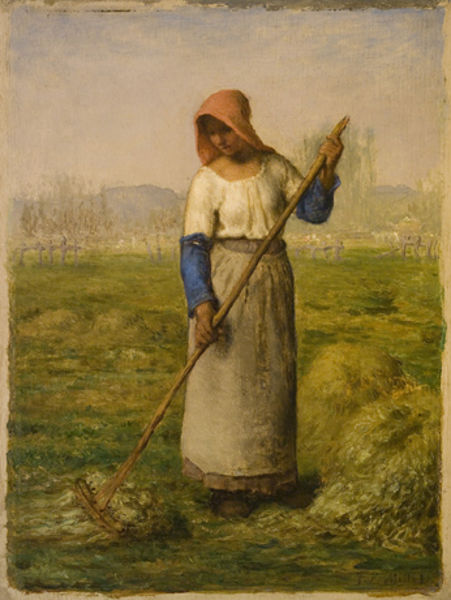
Titel: Peasant Woman Raking
Künstler: Jean François Millet
Standort: Amherst (Massachusetts, USA)
Institution: Mead Art Museum, Amherst College
Schlagwörter: blue, hat, red, white, dress, green, painting, portrait, skirt, woman, brown, field, girl, hills, landscape, netherlands, summer, trees, grass, exterior, rural, spring, farm, farmer, work, cut, hay, sleeves, farming, rake, harvest, gather, harvesting, red hat, dd, white blue green, holand, ills, mow, red cape